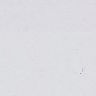
Metastatic tissue present: no